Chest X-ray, AP view. Patient: 27 years old, sex M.
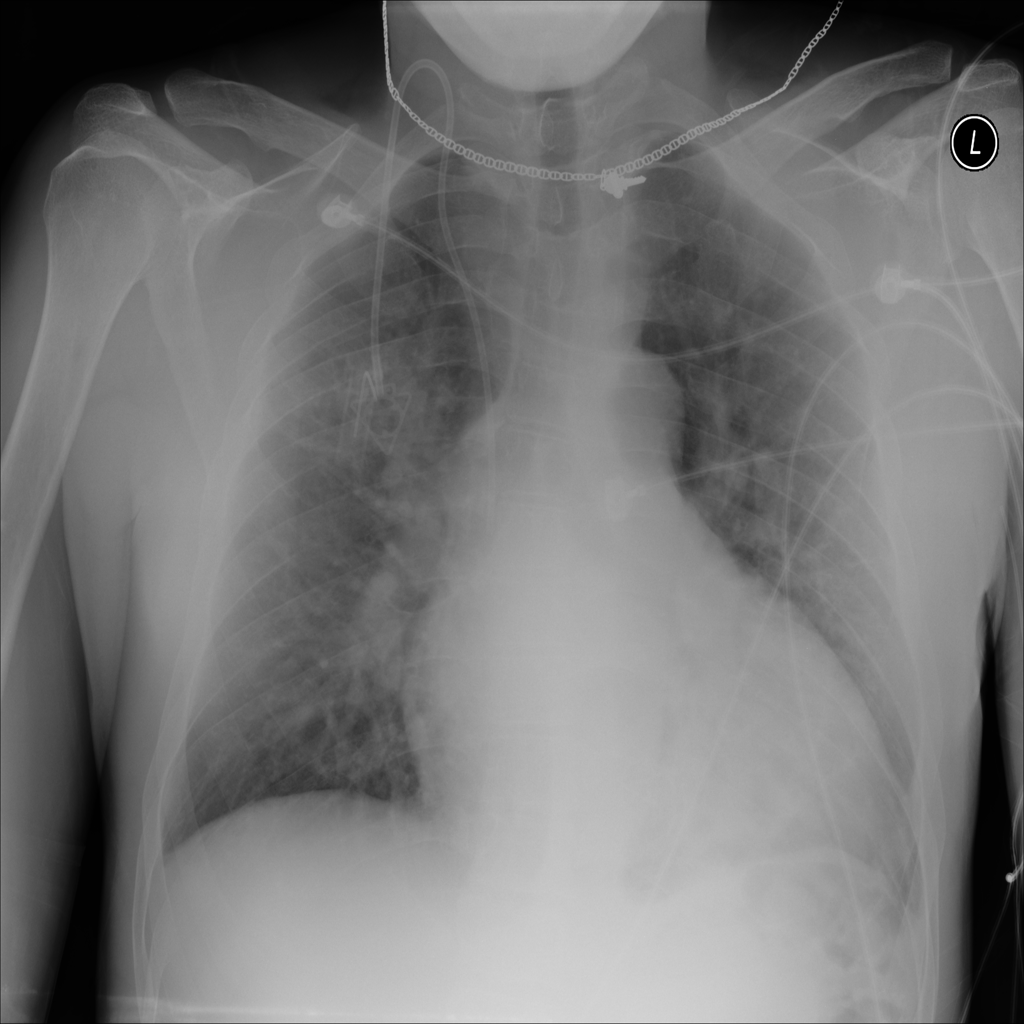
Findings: Cardiomegaly, Infiltration